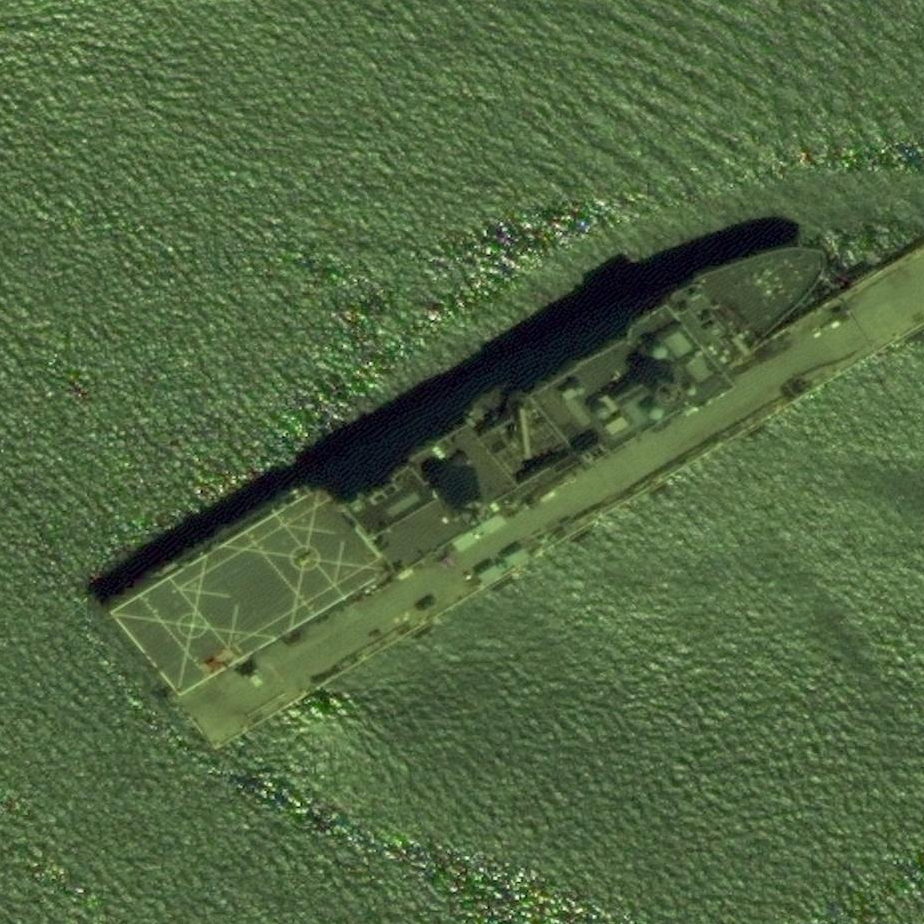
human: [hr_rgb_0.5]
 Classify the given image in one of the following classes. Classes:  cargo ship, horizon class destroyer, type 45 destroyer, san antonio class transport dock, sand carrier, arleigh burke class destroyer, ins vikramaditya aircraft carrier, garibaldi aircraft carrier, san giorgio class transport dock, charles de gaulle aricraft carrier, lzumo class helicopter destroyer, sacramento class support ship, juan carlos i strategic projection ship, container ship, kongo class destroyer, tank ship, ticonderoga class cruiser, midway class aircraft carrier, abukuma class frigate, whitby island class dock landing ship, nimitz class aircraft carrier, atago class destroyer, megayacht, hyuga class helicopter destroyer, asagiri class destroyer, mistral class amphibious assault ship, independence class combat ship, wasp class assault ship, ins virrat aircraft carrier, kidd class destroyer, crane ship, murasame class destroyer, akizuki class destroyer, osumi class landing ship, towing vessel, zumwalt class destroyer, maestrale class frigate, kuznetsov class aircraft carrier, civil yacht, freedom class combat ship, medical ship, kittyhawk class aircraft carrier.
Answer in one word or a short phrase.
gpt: Whitby Island class dock landing ship